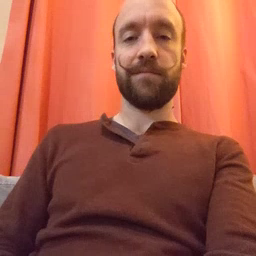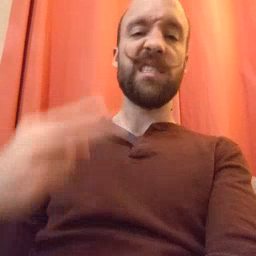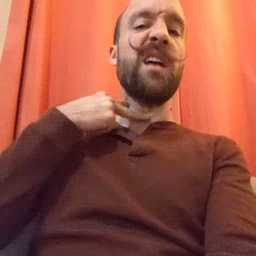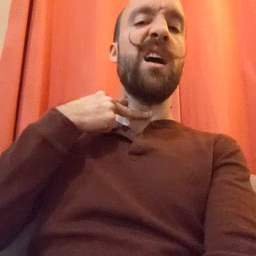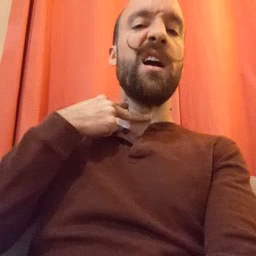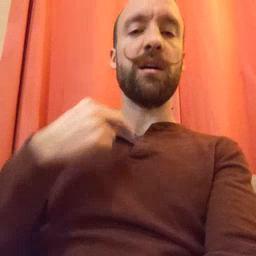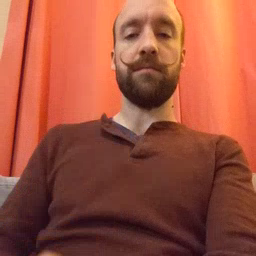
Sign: stuck